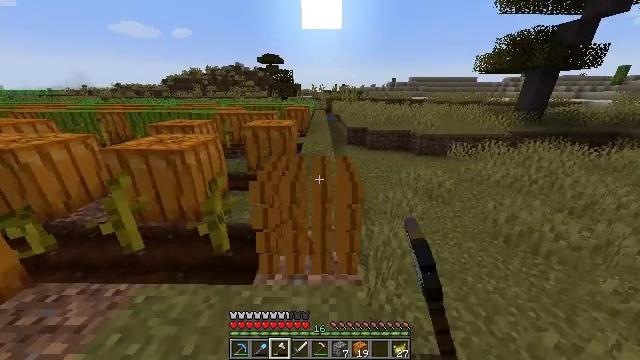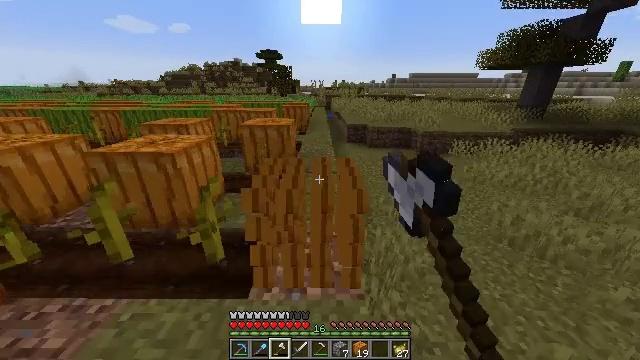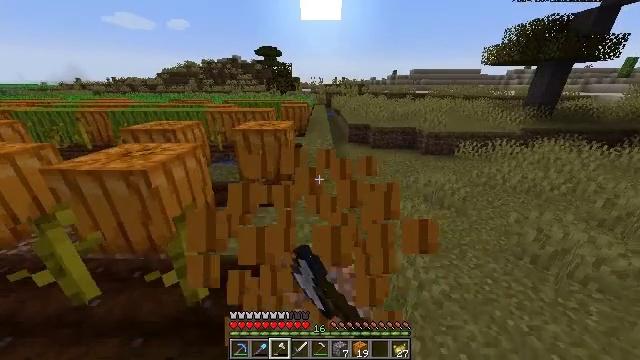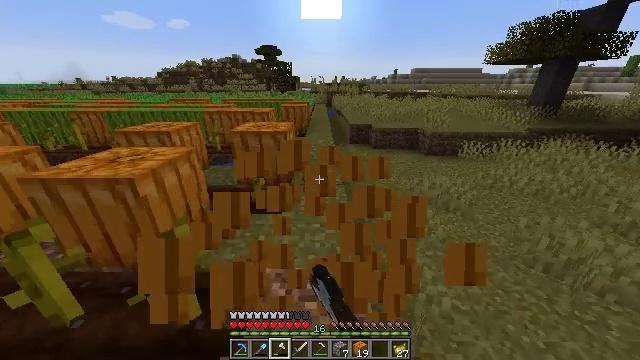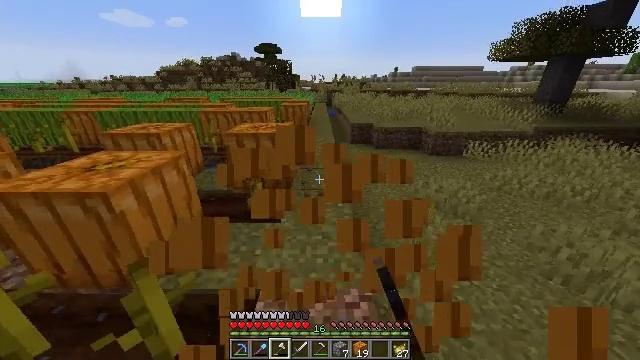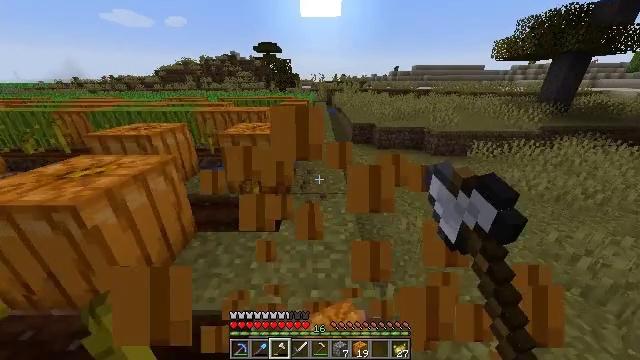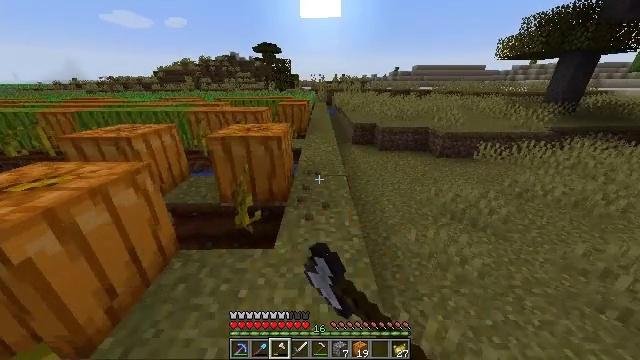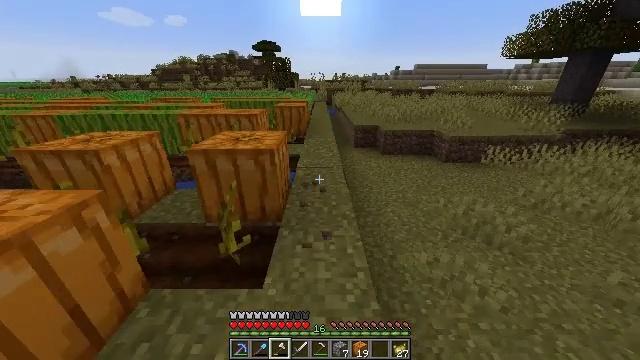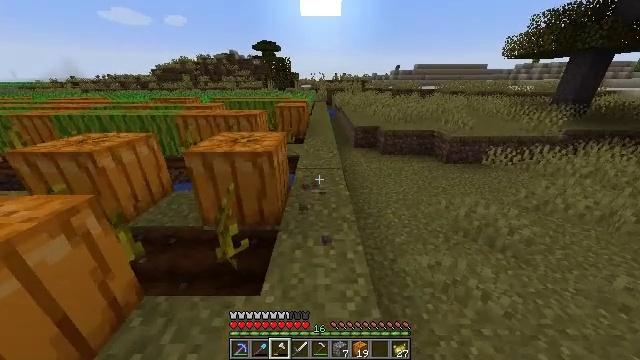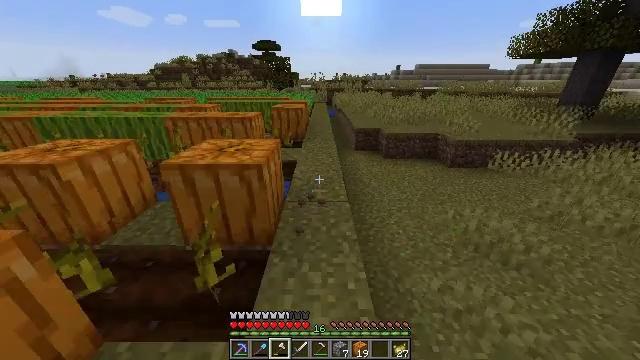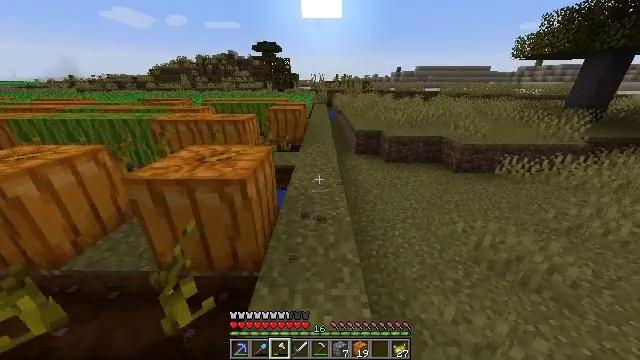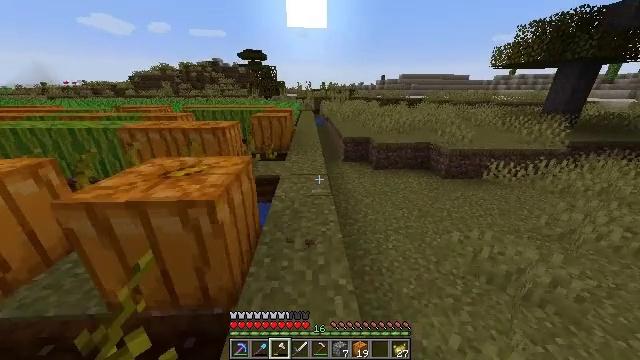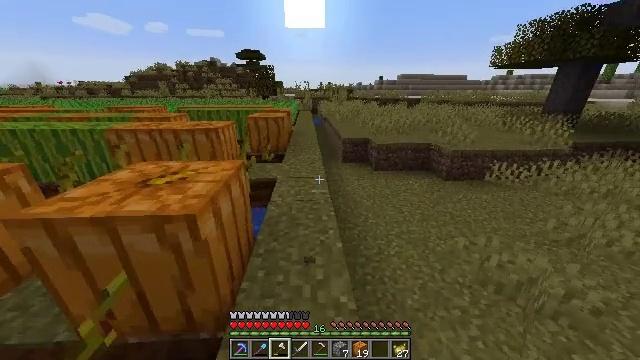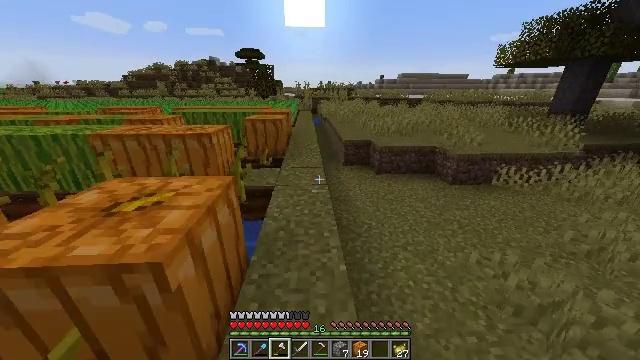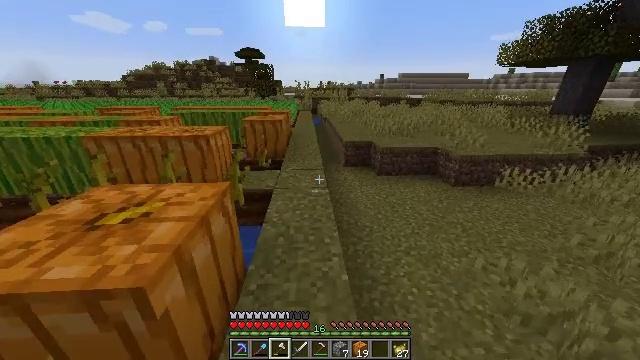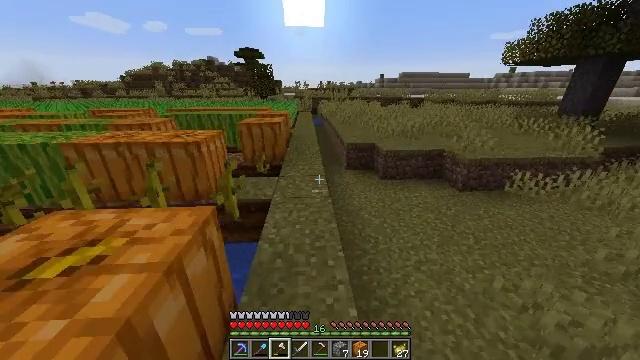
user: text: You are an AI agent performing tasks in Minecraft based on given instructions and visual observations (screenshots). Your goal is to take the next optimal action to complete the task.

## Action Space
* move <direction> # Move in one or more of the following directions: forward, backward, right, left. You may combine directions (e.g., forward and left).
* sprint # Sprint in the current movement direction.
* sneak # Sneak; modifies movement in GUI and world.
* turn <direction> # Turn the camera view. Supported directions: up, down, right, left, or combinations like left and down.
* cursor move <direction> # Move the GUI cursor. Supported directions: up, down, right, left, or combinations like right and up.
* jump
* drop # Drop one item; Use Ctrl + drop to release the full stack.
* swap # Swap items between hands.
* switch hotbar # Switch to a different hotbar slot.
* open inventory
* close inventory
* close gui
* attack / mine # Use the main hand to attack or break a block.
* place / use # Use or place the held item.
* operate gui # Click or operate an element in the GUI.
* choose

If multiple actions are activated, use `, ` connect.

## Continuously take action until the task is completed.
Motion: motion action
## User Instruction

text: Collect the pumpkin by holding left button.
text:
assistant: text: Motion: move forward, attack / mine
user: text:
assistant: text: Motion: move forward, attack / mine
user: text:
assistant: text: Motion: move forward, attack / mine
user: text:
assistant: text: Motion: move forward, attack / mine
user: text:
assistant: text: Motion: move forward, attack / mine
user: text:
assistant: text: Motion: move forward, attack / mine
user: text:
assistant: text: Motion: move forward, attack / mine
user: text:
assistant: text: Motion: move forward
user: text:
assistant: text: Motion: move forward
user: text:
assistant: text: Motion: move forward
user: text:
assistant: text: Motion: move forward, turn right and up
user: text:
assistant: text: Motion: move forward
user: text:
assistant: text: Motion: move forward
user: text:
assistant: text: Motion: move forward
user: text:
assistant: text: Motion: move forward
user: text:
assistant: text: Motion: move forward
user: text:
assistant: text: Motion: move forward
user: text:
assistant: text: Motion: move forward
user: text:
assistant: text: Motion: move forward
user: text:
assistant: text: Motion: move forward
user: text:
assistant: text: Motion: move forward
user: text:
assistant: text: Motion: move forward
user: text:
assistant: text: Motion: move forward
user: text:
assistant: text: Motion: move forward
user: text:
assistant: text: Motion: move forward
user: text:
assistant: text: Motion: move forward, turn left
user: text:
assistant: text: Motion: move forward, turn left
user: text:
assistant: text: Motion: move forward, turn left
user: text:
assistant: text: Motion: move forward, turn left
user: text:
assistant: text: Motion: move forward